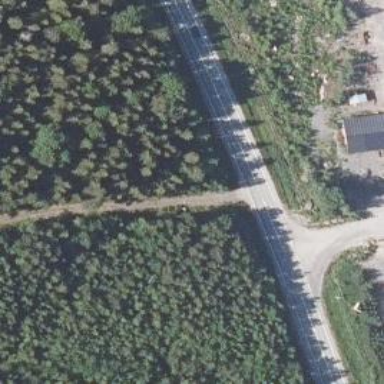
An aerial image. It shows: Secondary road with asphalt surface.